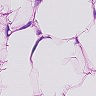
Metastatic tissue present: no